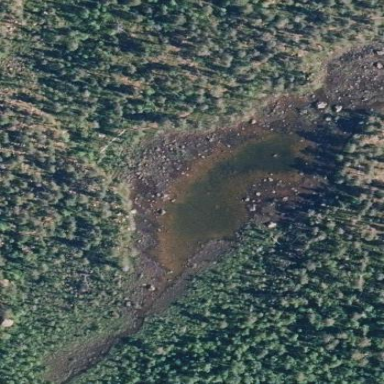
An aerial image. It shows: Pond with natural water.